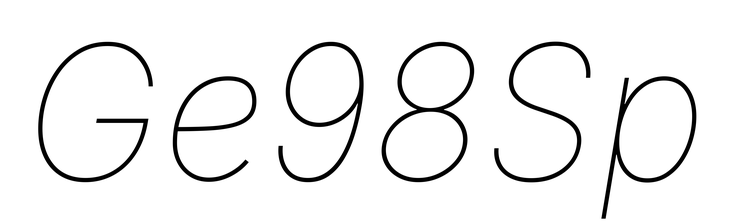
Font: Inter-Italic_Thin_Italic